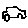
Label: car